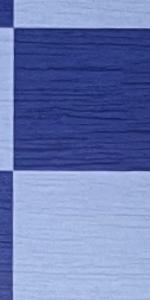
Label: Empty